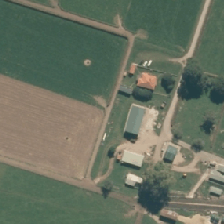
Land cover: urban_build_up